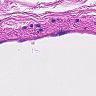
Metastatic tissue present: no